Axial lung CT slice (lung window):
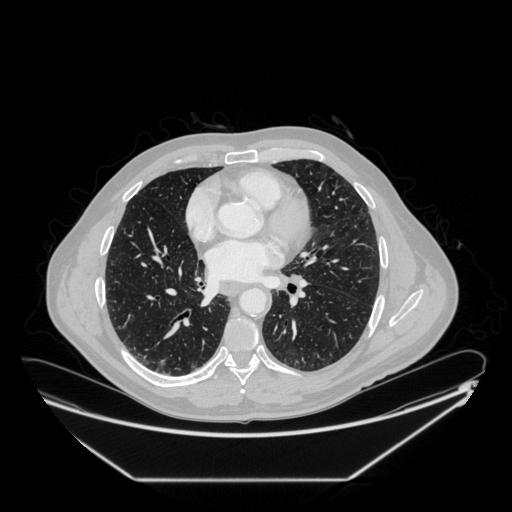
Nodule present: no